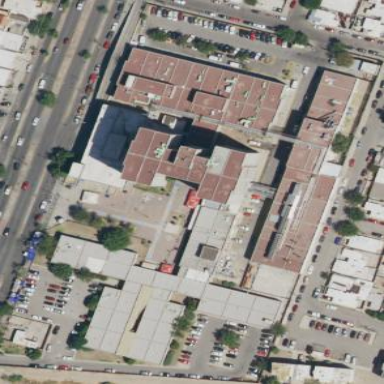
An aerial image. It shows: Hospital providing healthcare services.